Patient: sex F, age 73
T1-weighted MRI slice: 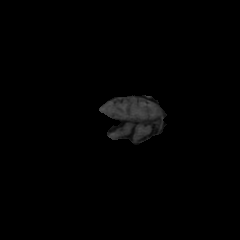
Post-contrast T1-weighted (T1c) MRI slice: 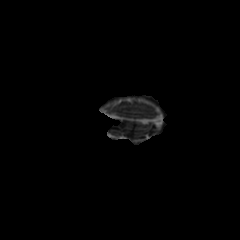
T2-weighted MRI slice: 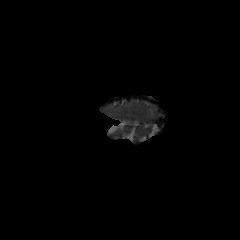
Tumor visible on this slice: yes
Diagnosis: Glioblastoma, IDH-wildtype
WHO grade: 4